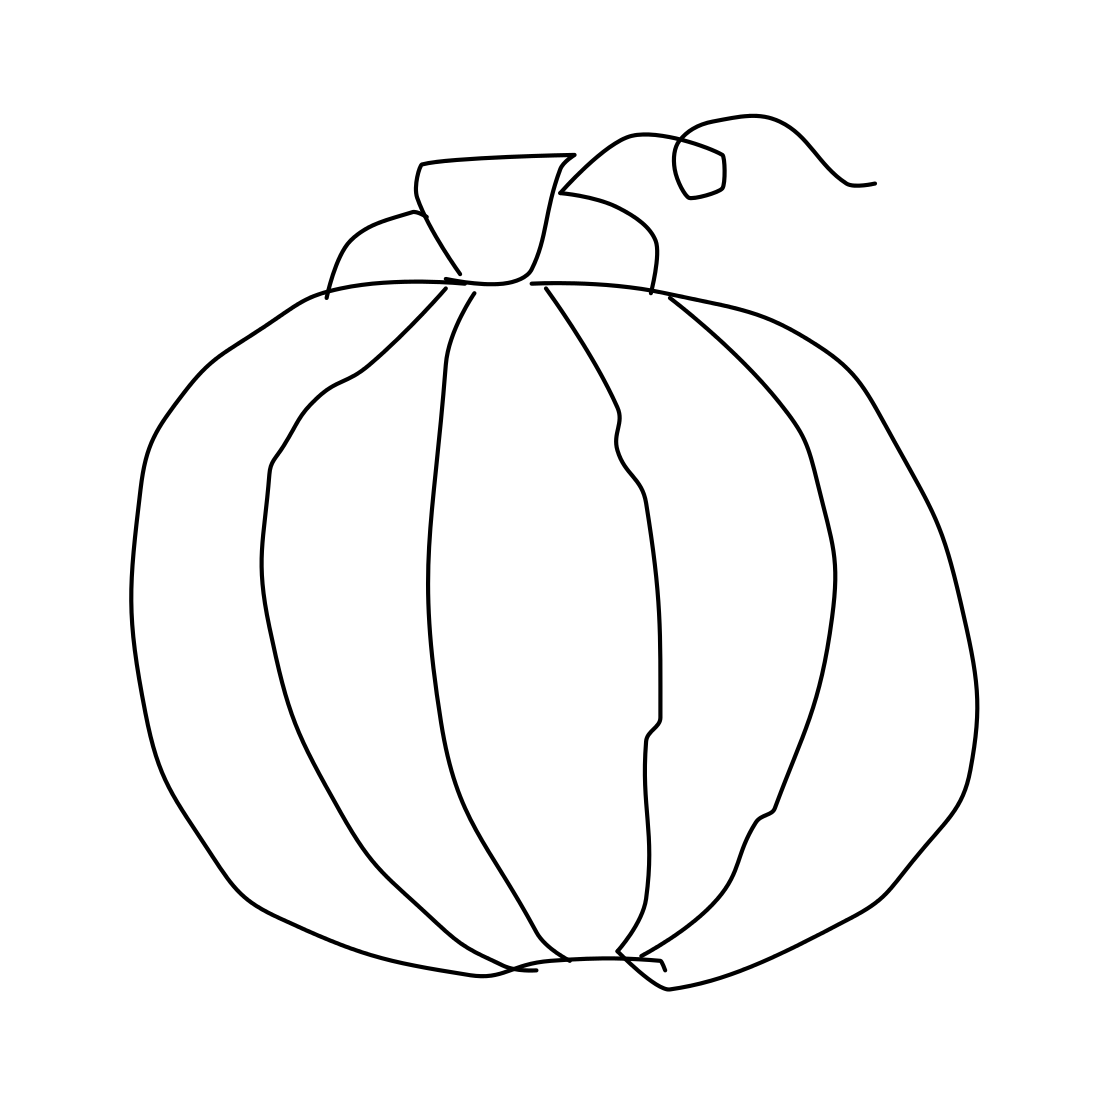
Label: pumpkin